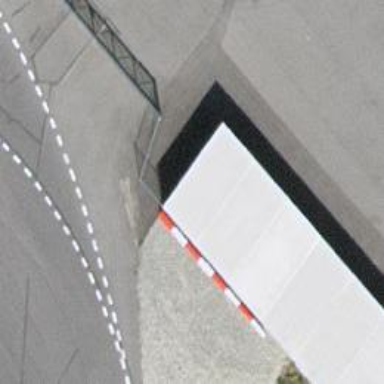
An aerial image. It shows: Set of steps on the road.